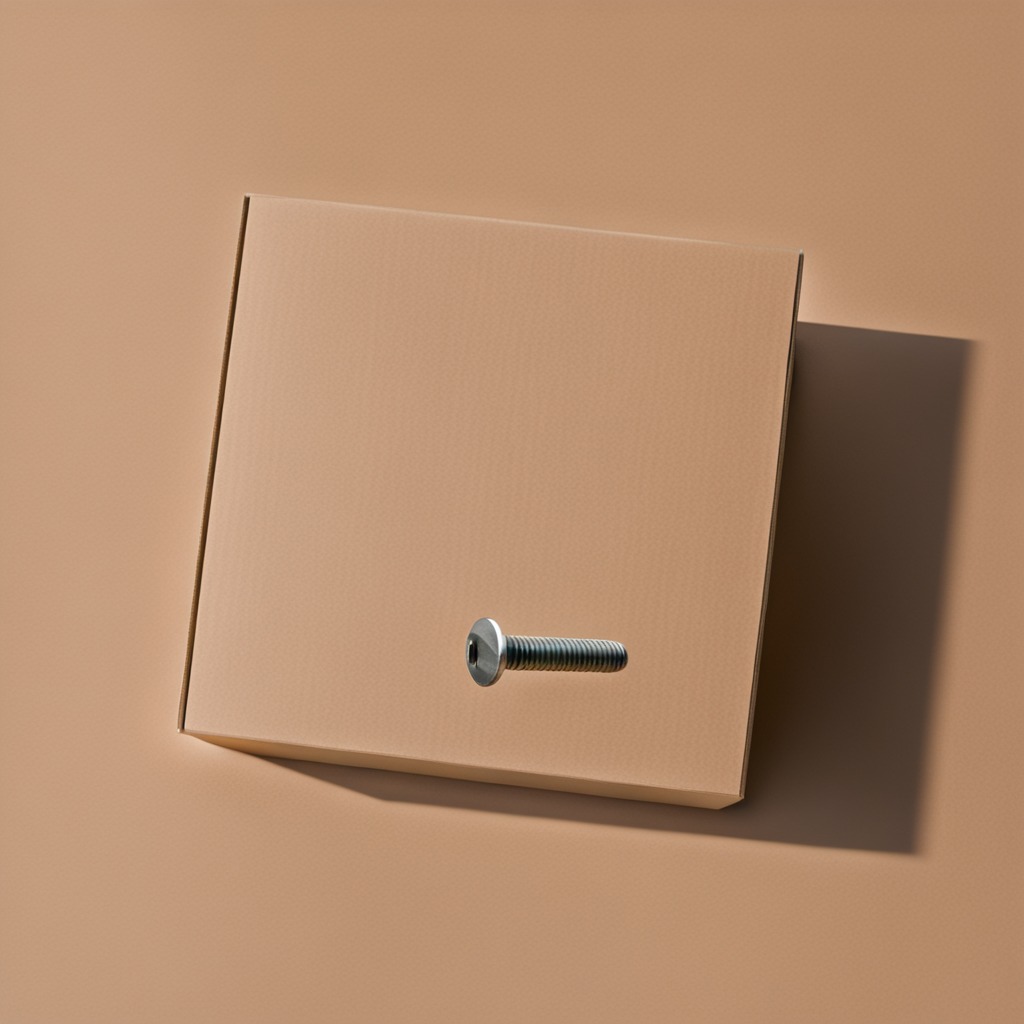
A metal screw is lying on the cardboard box surface.